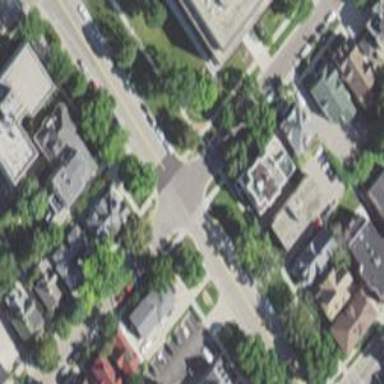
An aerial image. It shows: Residential road with separate asphalt sidewalk.